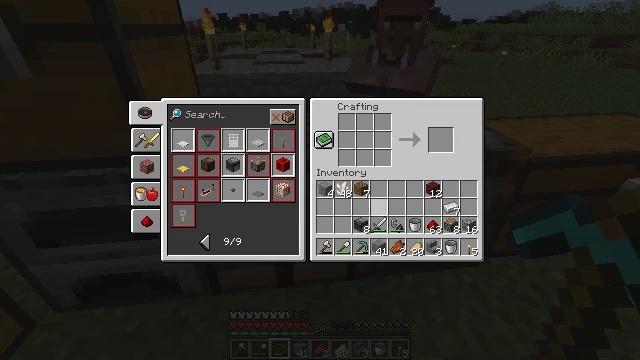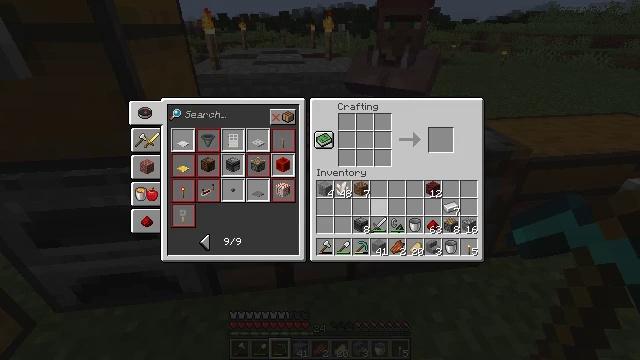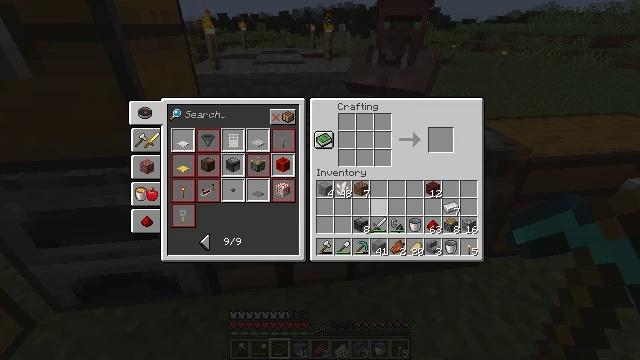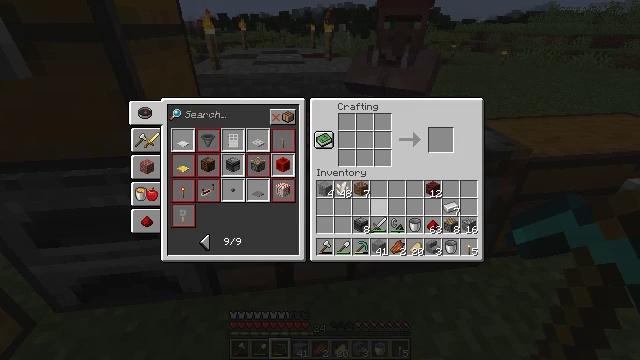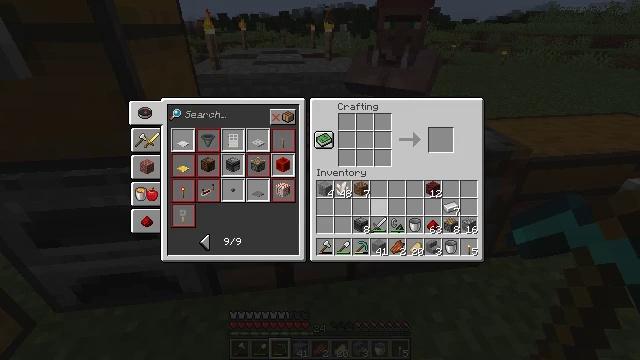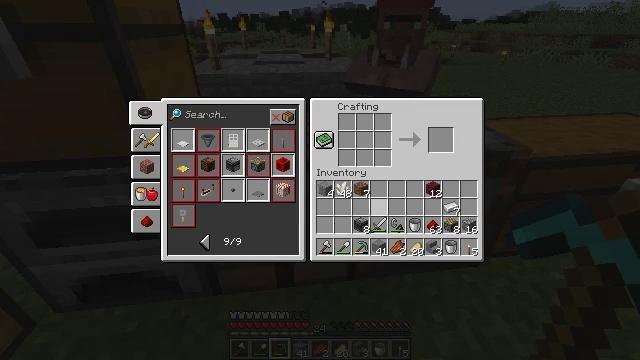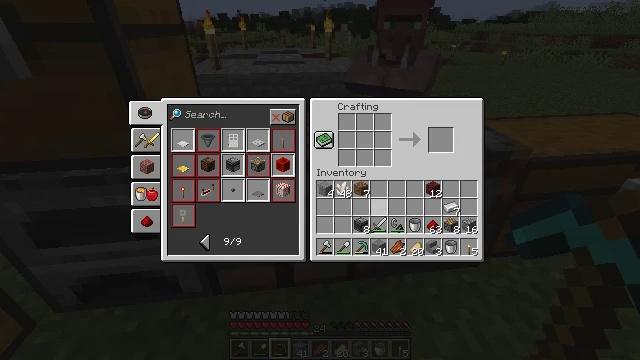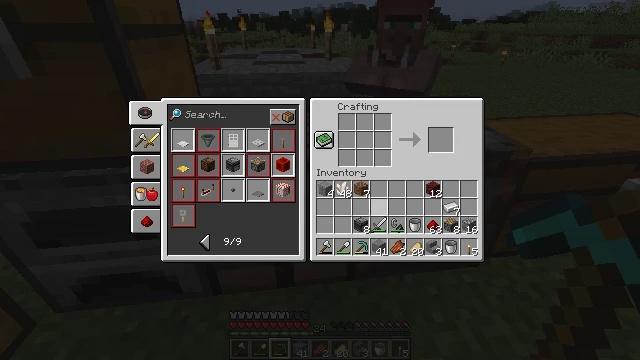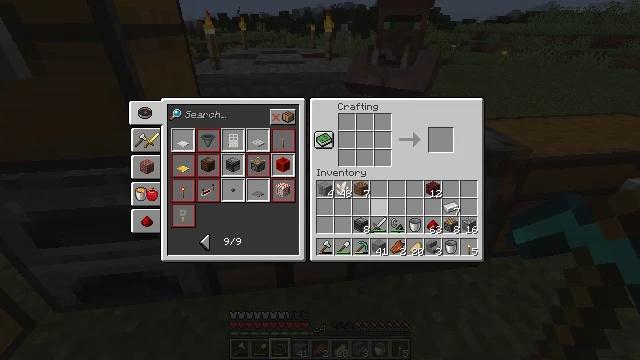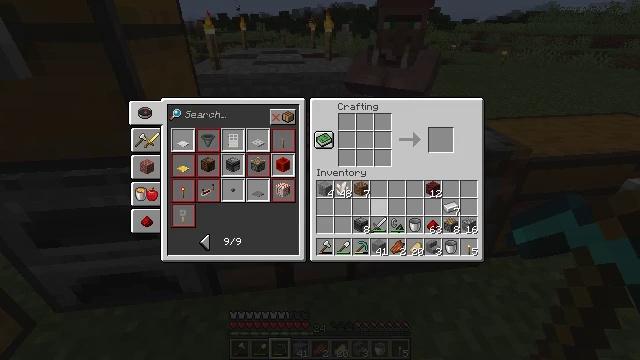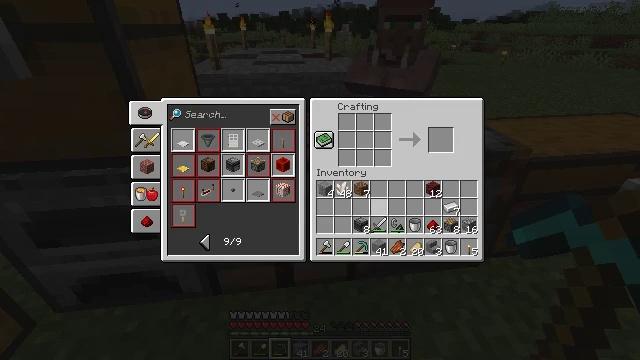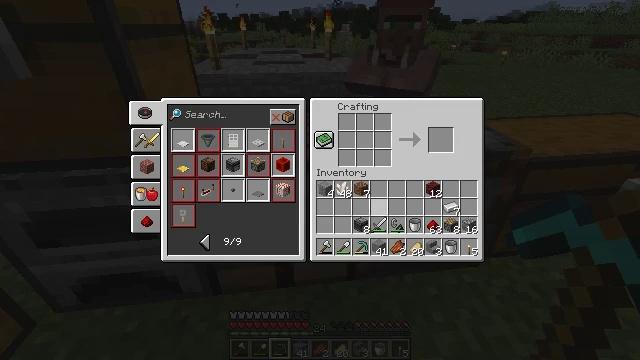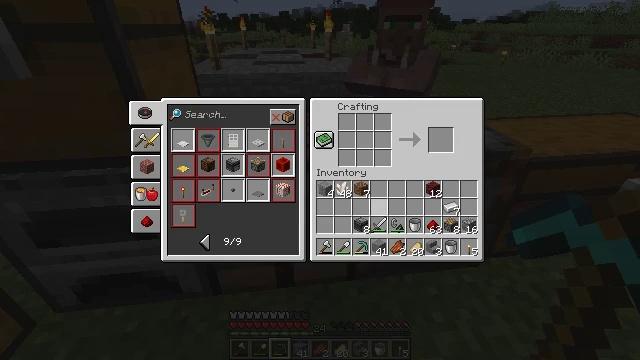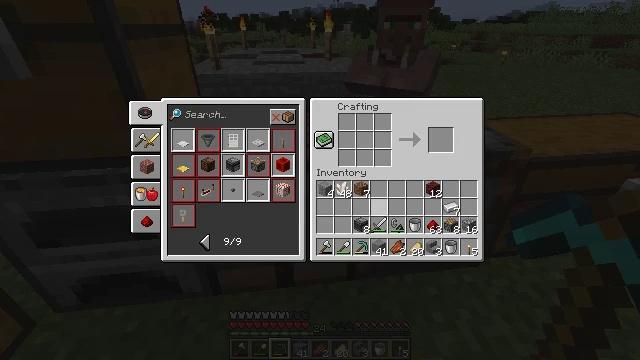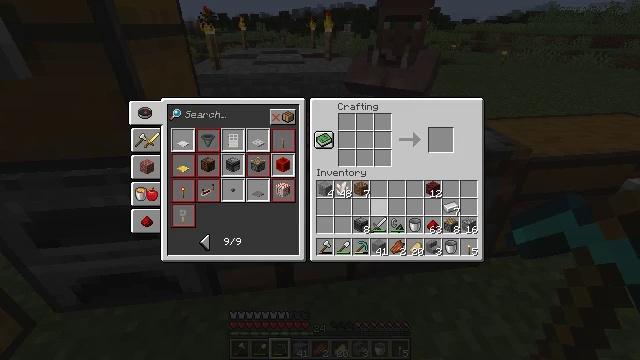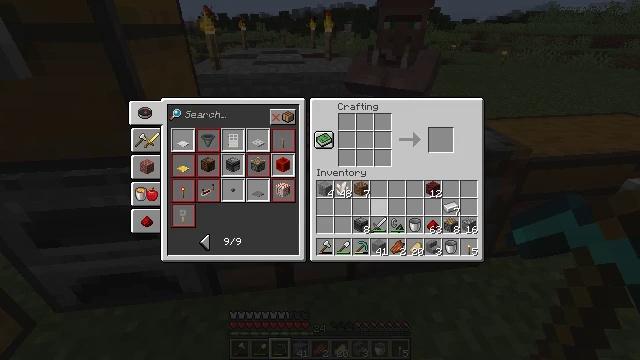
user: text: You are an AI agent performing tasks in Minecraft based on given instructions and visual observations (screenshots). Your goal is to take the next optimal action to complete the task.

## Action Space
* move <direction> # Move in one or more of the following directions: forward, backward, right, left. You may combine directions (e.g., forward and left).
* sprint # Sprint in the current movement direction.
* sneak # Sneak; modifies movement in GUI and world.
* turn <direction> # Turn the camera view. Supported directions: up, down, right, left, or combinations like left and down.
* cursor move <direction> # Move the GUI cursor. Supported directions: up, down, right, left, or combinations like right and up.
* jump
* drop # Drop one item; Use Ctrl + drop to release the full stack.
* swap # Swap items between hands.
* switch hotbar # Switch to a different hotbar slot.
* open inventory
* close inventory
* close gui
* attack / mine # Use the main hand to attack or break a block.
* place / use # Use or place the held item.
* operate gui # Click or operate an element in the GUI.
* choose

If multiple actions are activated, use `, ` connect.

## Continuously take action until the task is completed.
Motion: motion action
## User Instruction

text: Clear the fire from the area.
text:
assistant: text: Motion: no_op
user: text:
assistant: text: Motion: no_op
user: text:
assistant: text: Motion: no_op
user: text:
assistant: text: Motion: no_op
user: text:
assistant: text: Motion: no_op
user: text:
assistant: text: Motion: no_op
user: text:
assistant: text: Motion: no_op
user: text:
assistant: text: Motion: no_op
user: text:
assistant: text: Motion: no_op
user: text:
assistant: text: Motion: no_op
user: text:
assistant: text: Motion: no_op
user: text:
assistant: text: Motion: no_op
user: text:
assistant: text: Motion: no_op
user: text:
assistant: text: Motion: no_op
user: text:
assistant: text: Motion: no_op
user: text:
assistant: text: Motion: no_op
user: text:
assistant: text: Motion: no_op
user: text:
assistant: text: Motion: no_op
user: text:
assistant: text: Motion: no_op
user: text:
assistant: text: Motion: no_op
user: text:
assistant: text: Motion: no_op
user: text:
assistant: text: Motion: no_op
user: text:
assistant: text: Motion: no_op
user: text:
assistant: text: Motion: no_op
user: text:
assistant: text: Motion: no_op
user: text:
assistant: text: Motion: no_op
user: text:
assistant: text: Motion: no_op
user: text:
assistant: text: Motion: no_op
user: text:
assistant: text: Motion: no_op
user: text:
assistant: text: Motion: no_op